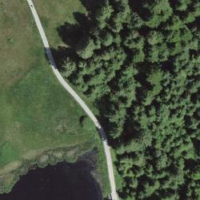
EUNIS habitat code: 43
Species observed at this site:
Geum rivale
Cirsium palustre
Filipendula ulmaria